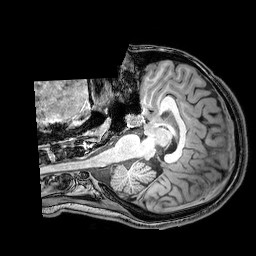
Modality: T1w
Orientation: axial
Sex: female
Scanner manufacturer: philips
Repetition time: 0.008166 s
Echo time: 0.00376 s